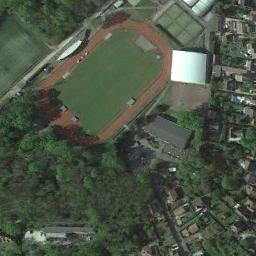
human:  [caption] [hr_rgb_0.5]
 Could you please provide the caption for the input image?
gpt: The oval ground track is red .

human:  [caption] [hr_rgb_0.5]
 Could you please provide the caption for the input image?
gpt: Track and field are surrounded by residential areas and forests .

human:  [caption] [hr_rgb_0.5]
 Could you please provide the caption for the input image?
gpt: There are many trees near the ground track field .

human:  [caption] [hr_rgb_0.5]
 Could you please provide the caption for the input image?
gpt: The ground track field is next to a forest and some houses arranged neatly .

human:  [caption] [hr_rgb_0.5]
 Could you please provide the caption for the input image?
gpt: There are many green trees and a white building beside the ground track field .